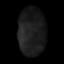
Tissue: lung
Cell type: Epithelial cells
Senescence score: 0.1868
Nuclear area (px): 1281
Mean DAPI intensity: 28.998